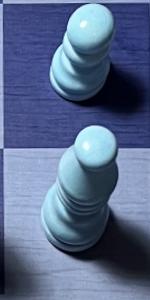
Label: Bishop_White